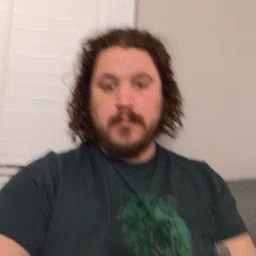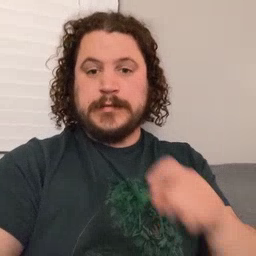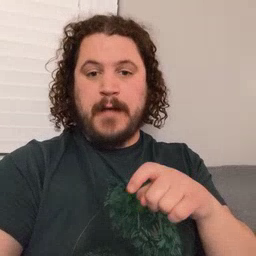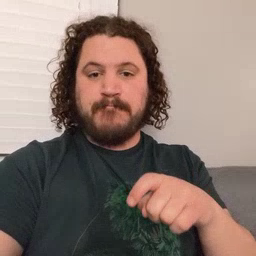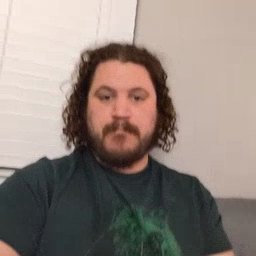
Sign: time